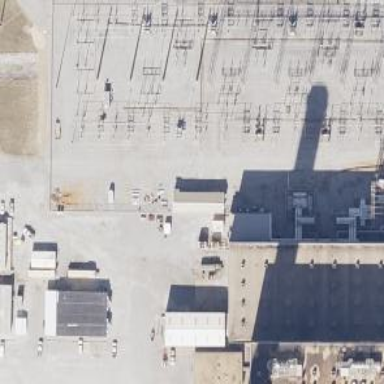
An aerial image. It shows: Switch for power supply.